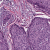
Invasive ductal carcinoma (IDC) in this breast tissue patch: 0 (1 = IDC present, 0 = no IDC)